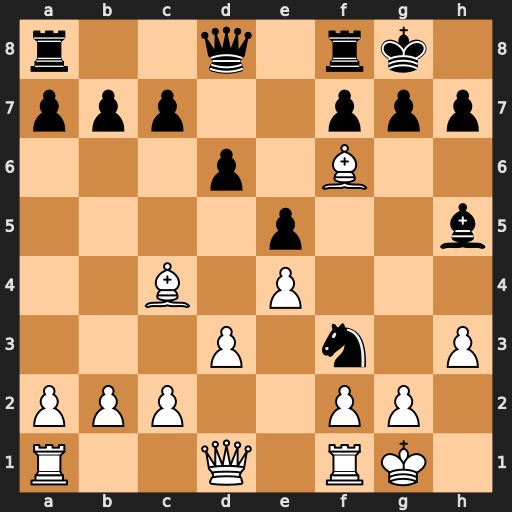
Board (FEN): r2q1rk1/ppp2ppp/3p1B2/4p2b/2B1P3/3P1n1P/PPP2PP1/R2Q1RK1
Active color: w
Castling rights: -
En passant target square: -
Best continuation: Qxf3 Bxf3 Bxd8 Rfxd8 gxf3